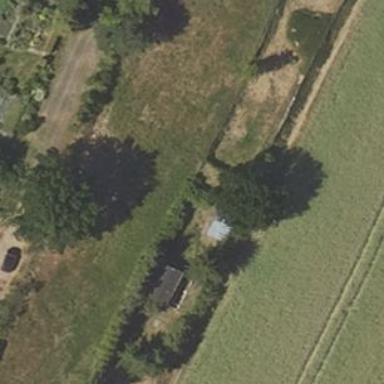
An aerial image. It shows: Allotments area.